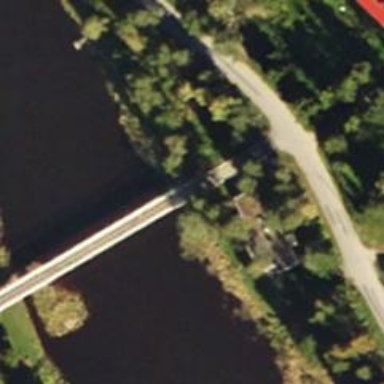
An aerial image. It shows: Residential road passing over historic suspension bridge.